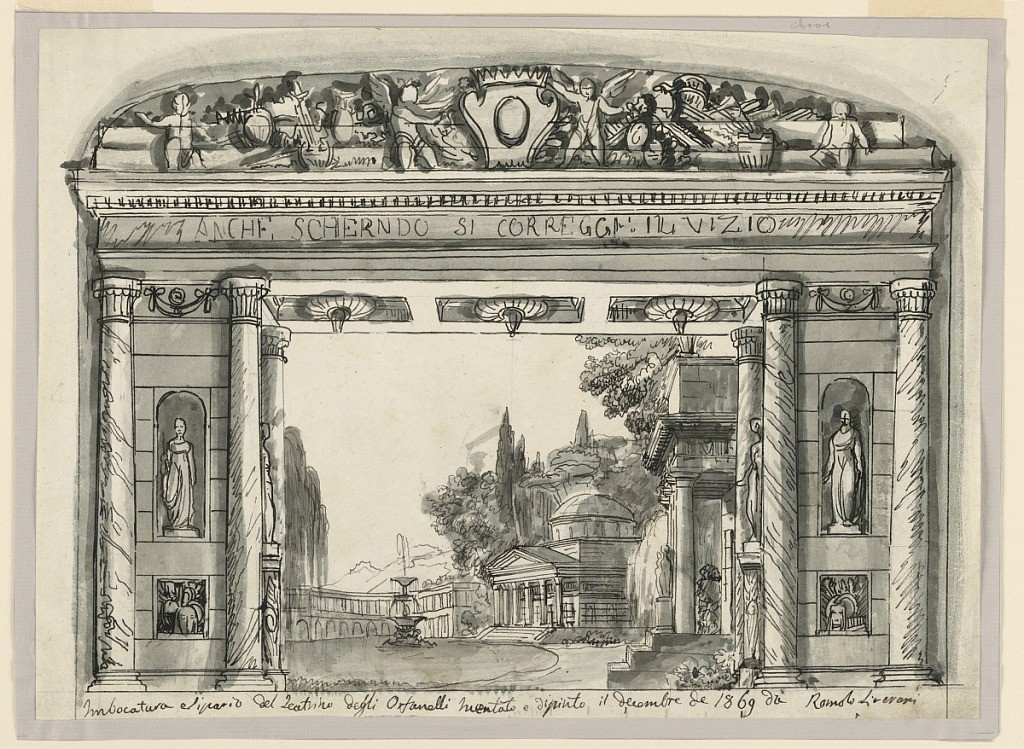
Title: Proscenium and Curtain, Little Theater of the Orphans, Faenza
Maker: Romolo Achille Liverani, Italian, 1809 - 1872
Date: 1869
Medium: Pen and black ink, gray wash
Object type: Drawing
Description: Horizontal rectangle: Sketch for decoration of stage side of theatre in antique forms. Curtain design with antique domed building, fountain arcades, etc., in landscape.